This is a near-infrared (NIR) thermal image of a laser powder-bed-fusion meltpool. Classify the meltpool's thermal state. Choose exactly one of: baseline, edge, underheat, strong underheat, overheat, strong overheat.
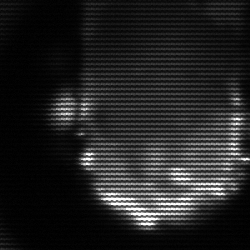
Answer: baseline